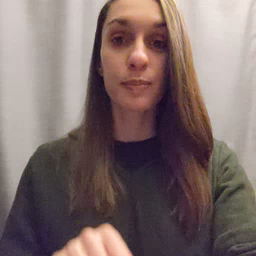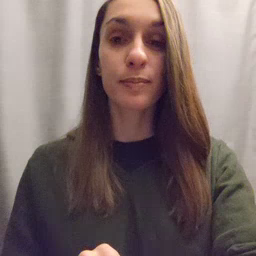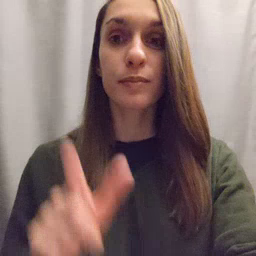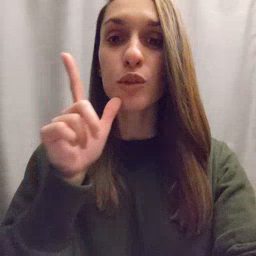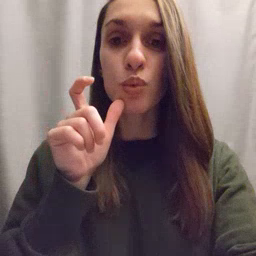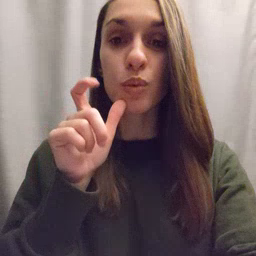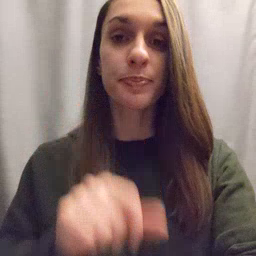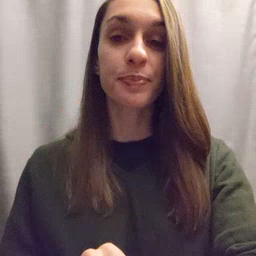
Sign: who